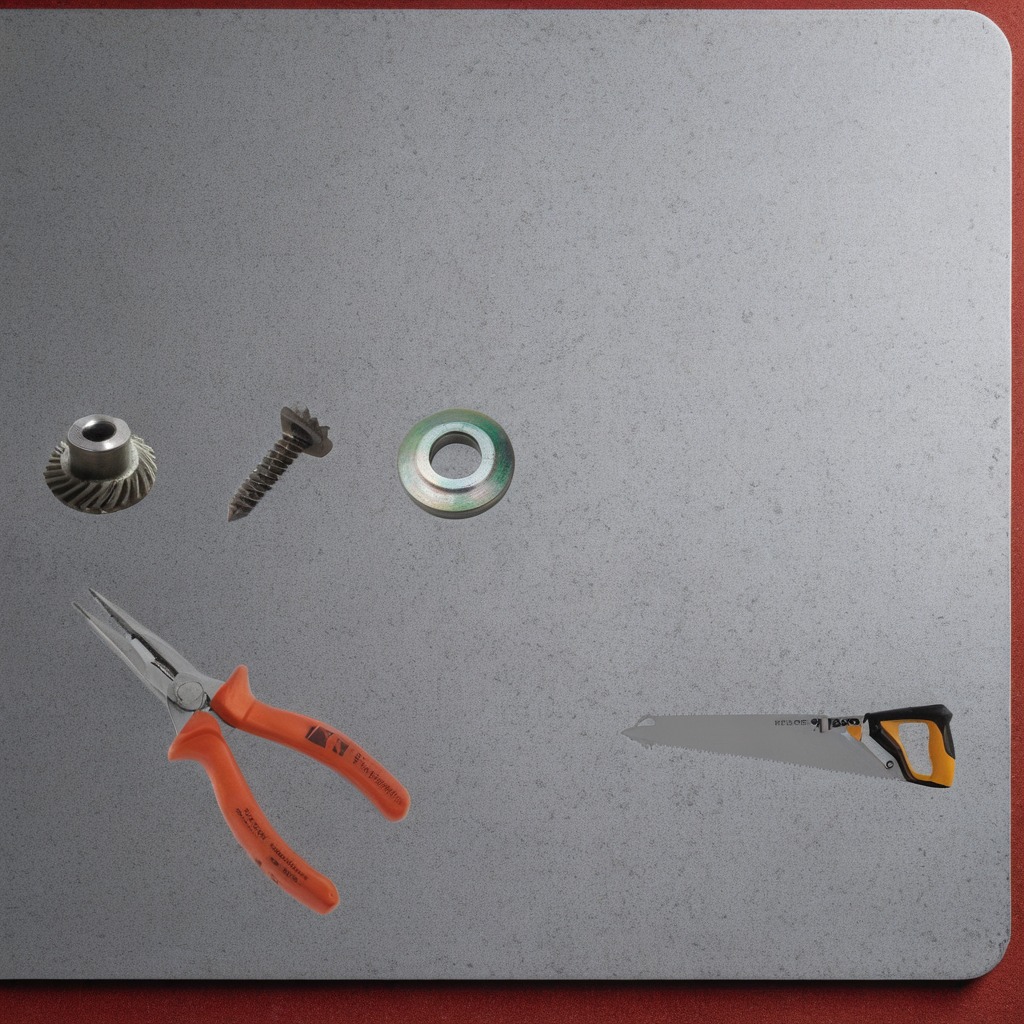
A metal gear with teeth, a flat metal washer, a metal machine screw, pliers, and a handheld metal saw are lying on the clean granite tabletop beneath a red rubber mat inside a workshop under bright overhead lighting crisp shadows high clarity worn but beneath the mat